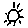
Label: sun